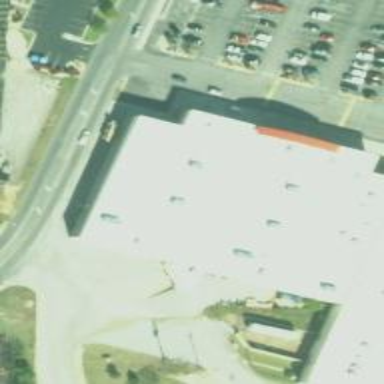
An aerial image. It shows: Supermarket.